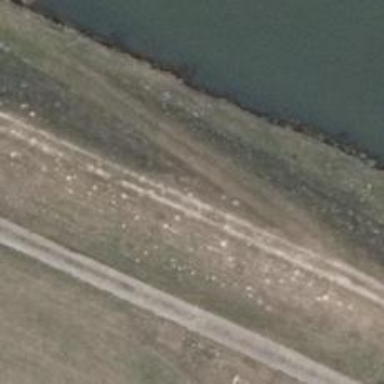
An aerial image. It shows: Grass track road with grade 5 tracktype.